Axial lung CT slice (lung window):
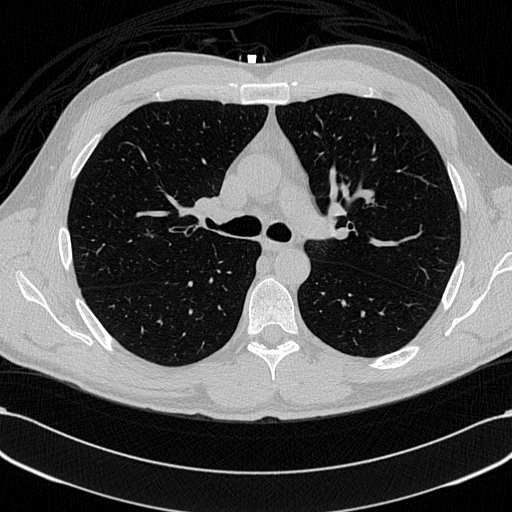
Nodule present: no